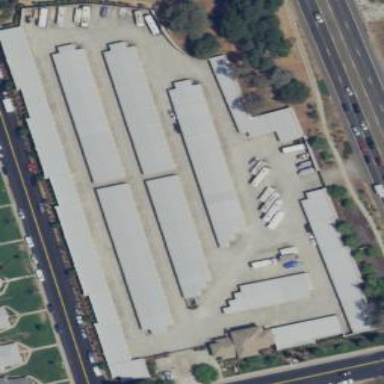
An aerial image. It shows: Commercial area with storage facilities.